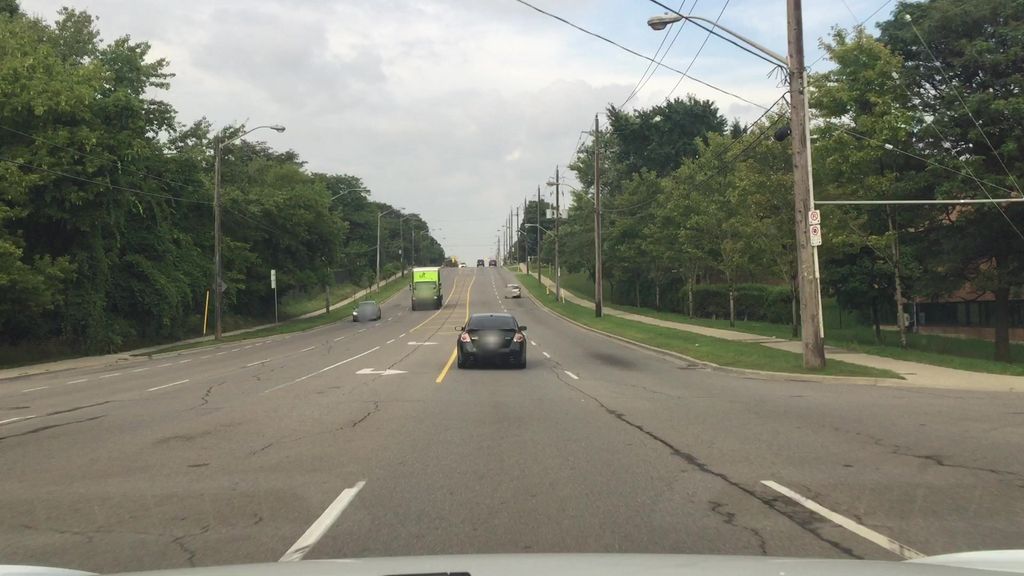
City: toronto